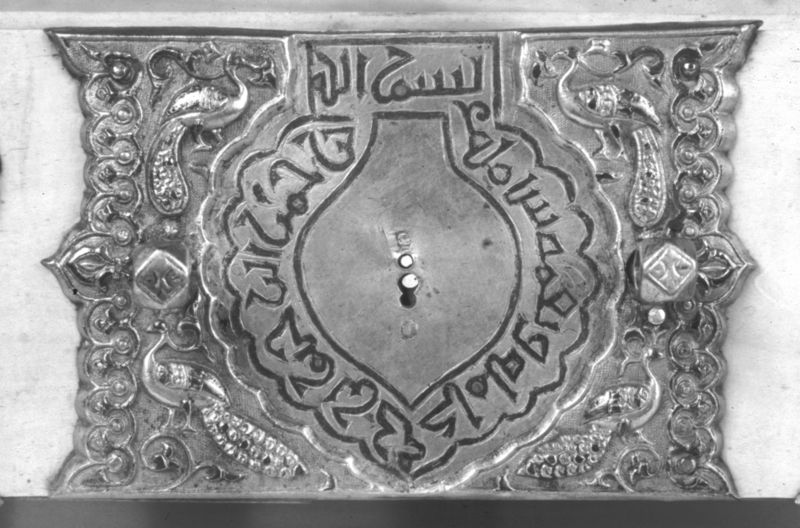
Titel: Kästchen (Detail Metallschloß)
Standort: Bayeux
Institution: unbekannt
Schlagwörter: vogel, blumen, frau, grau, holz, licht, schmuck, schwarz, tür, weiss, zeichen, blüten, schloss, tier, tiere, muster, ornament, alt, silber, spitze, stein, steine, spiegel, vögel, gold, pflanzen, diamanten, edelsteine, oval, umrandung, ranken, schwanz, relief, schrift, schnabel, rand, dekoration, tafel, detail, inschrift, dekor, floral, ornamente, verzierung, metall, bronze, schriftzeichen, foto, fotografie, bögen, schnalle, truhe, eckig, orient, orientalisch, rückseite, plastisch, loch, stich, schwarzweiß, text, kiste, schachtel, pfau, schnäbel, gravur, löcher, kasten, organisch, schnörkel, öffnung, arabisch, fasan, fasane, silbern, antik, blattwerk, schwänze, beschlag, verschluß, schatulle, ziseliert, kästchen, islam, verzierungen, schließe, schlüsselloch, elfenbein, relieff, kalligraphie, hebräisch, islamisch, konstantinopel, reliefiert, pfaue, anonym, pfauen, fatimidisch, schmiedekunst, goldschmiedearbeit, graviert, punzierung, rafel, schattel, fremd, tauschierung, vulva, telief, pelikane, scham+, arabsch, letall, ornamten